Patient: sex F, age 34
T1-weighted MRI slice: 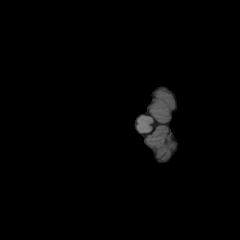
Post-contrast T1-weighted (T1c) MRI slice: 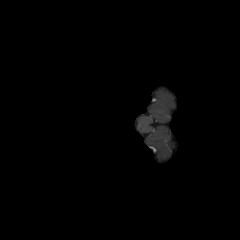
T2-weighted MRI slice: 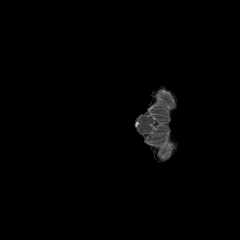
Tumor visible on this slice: no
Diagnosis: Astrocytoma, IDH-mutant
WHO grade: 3